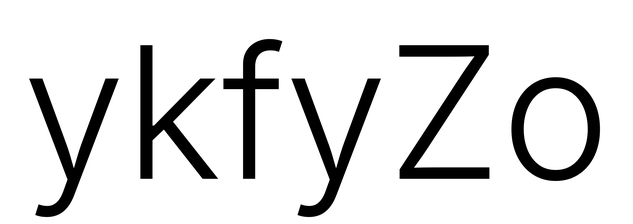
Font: Inter_Light